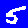
Digit: 5